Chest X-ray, PA view. Patient: 43 years old, sex M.
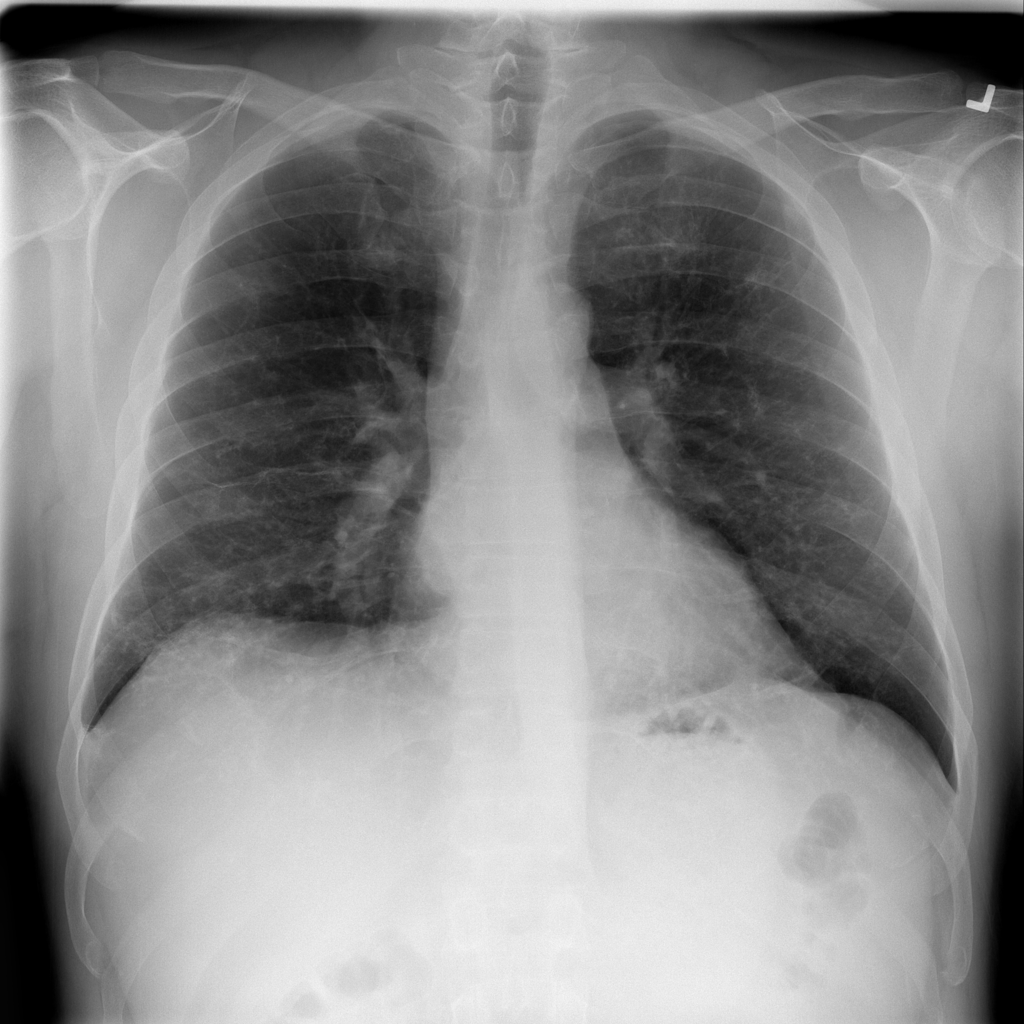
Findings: Mass